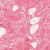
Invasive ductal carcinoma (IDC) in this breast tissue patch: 0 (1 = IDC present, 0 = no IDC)